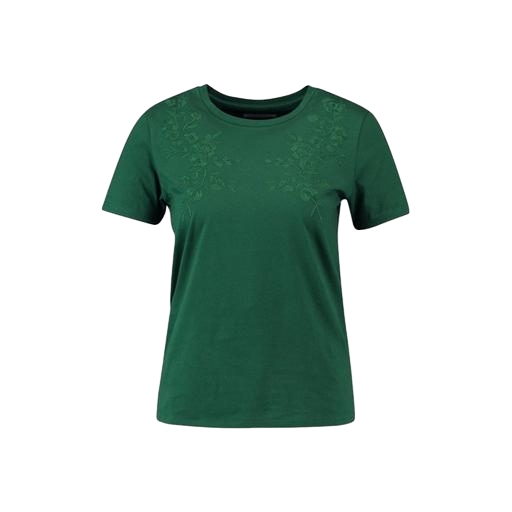
green print t-shirt, green blossom t-shirt, green women's t-shirt, white background